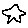
Label: star